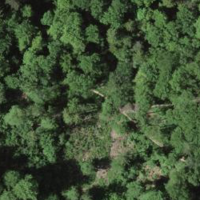
EUNIS habitat code: 41
Species observed at this site:
Prunella vulgaris
Bombus vestalis